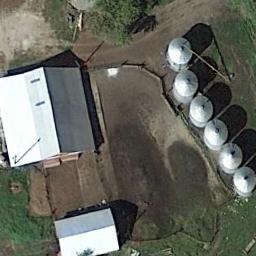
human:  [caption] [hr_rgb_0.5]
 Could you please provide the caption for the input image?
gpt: There are six storage tanks on the bare land next to the grass .

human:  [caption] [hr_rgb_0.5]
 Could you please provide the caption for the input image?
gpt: There are two buildings next to the storage tanks .

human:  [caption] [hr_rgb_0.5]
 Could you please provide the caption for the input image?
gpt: There is a black house beside the storage tanks .

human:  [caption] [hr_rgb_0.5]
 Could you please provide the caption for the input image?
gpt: There are several neatly arranged large oil storage tanks in the factory, And there are large lawns in the factory .

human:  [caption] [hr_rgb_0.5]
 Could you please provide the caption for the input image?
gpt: There are six storage tanks beside two white buildings .